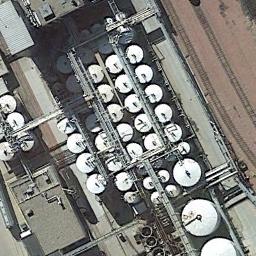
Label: storage_tank